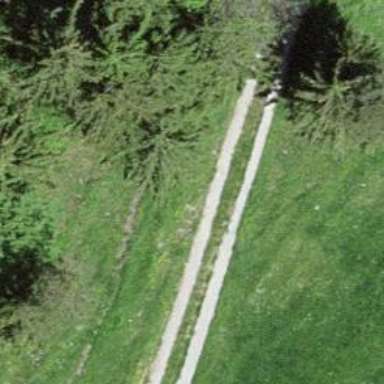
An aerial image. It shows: High-quality track road with concrete lanes.